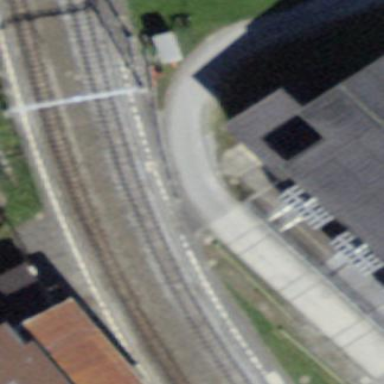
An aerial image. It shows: Platform for public transport and railway.